Question: I'm working on creating a "drawer" div that will appear and disappear with a transition from the right side of the browser window. I'm using Angular-UI-Bootstrap's <URL>. I've got the transition working and it looks good when the drawer collapses, but when the div expands into view, it transitions oddly.

Referring to the image above, the bluish area on the right (the drawer div) expands at an increasingly slower pace, almost stopping when it gets to the end of the "Some Link" '<li><a>' content, then speeds up to a normal pace again. This weirdness only happens on the expand but on the collapse. View code and oddness in action in <URL>.
HTML:
'''
<body ng-app="app" ng-controller="theController">
<div id="main" class="col-md-12">
<div id="drawer" collapse-width="drawerIsCollapsed" expand-width="200">
<ul>
<li><a href="#">Some link</a></li>
<li><a href="#">Some link</a></li>
<li><a href="#">Some link</a></li>
<li><a href="#">Some link</a></li>
</ul>
</div>
<div id="content" class="col-md-12">
<button type="button" ng-click="drawerIsCollapsed = !drawerIsCollapsed">Toggle</button>
<h1>This is the main content and it is going to be really wide so i can tell if the text will wrap when i toggle the right drawer or if it will do what it should and continue under the drawer.</h1>
</div>
</div>
<script src="divSandvoxController.js"></script>
</body>
'''
CSS:
'''
body{
height: 100%;
width: 100%;
background-color: #efefef;
}
#main{
height: 768px;
width: 100%;
background-color: aliceblue;
}
#content{
height: 768px;
width: 100%;
background-color: orange;
position: relative;
}
#drawer{
height: 768px;
width: 200px;
background-color: lightsteelblue;
position: absolute;
right: 0;
top: 0;
z-index: 99;
white-space: nowrap;
}
.collapsing-width{
position: relative;
overflow-x: hidden;
-webkit-transition: width 0.35s ease;
-moz-transition: width 0.35s ease;
-o-transition: width 0.35s ease;
transition: width 0.35s ease;
}
.collapse{
overflow-x: hidden;
}
'''
The javascript for the modified angular directive is available on the accepted answer for the question linked above, but I will post it here if requested.
Does anyone know why this is happening and how I can fix it so that the expand transition is smooth, like the collapse?
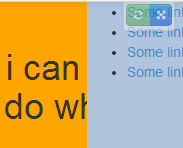
Answer: This is happening because element[0].scrollWidth is not representative of the final expand size - it's expanding to the value of 102px and then snapping out to be finalized at the full size (200px - the width of #drawer).
You can pass through this size to the doTransition call in expand() and it will be smooth:
'''
doTransition({ width: '200px' })...
'''